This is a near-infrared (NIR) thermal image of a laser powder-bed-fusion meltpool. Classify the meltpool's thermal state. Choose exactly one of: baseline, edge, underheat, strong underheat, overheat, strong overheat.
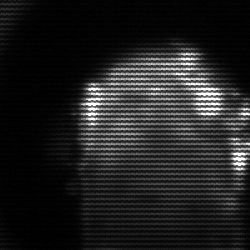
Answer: baseline